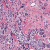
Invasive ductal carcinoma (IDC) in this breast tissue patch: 1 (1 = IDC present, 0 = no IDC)